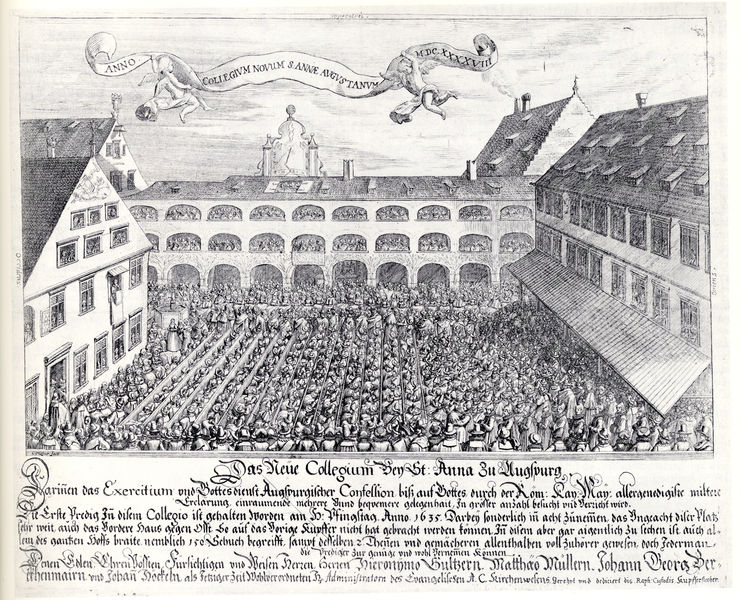
Titel: Das neue Collegium bey St:Anna zu Augspurg.
Künstler: Raphael Custos
Institution: (Seriendruck)
Schlagwörter: himmel, menschen, sitzen, stadt, fenster, grau, männer, schwarz, tische, weiss, zeichnung, dach, gebäude, haus, schloss, fest, menge, versammlung, architektur, band, geschichte, historie, häuser, figur, redner, renaissance, fensterläden, fliegen, kamine, turm, engel, balkon, schrift, papier, ansicht, bogen, fassade, fassaden, perspektive, schule, dächer, giebel, grafik, graphik, hof, platz, rundbogen, banner, thron, deutsch, jahreszahl, galerie, bögen, spiel, innenhof, unterschrift, buch, kloster, schweben, gauben, druck, schwarzweiss, radierung, stich, illustration, text, zeitung, menschenmasse, stift, arkaden, reihen, geschosse, plan, zeilen, kupferstich, vordach, stockwerke, einweihung, spruch, anna, römisch, markise, torbögen, gechosse, emporen, menschne, universität, augsburg, anstalt, gladiator, spruchband, bevölkerung, schriftband, menschenauflauf, luken, sonnenuhr, st. anna, kolleg, kollegium, collegium, 1635, st anna, majktplatz